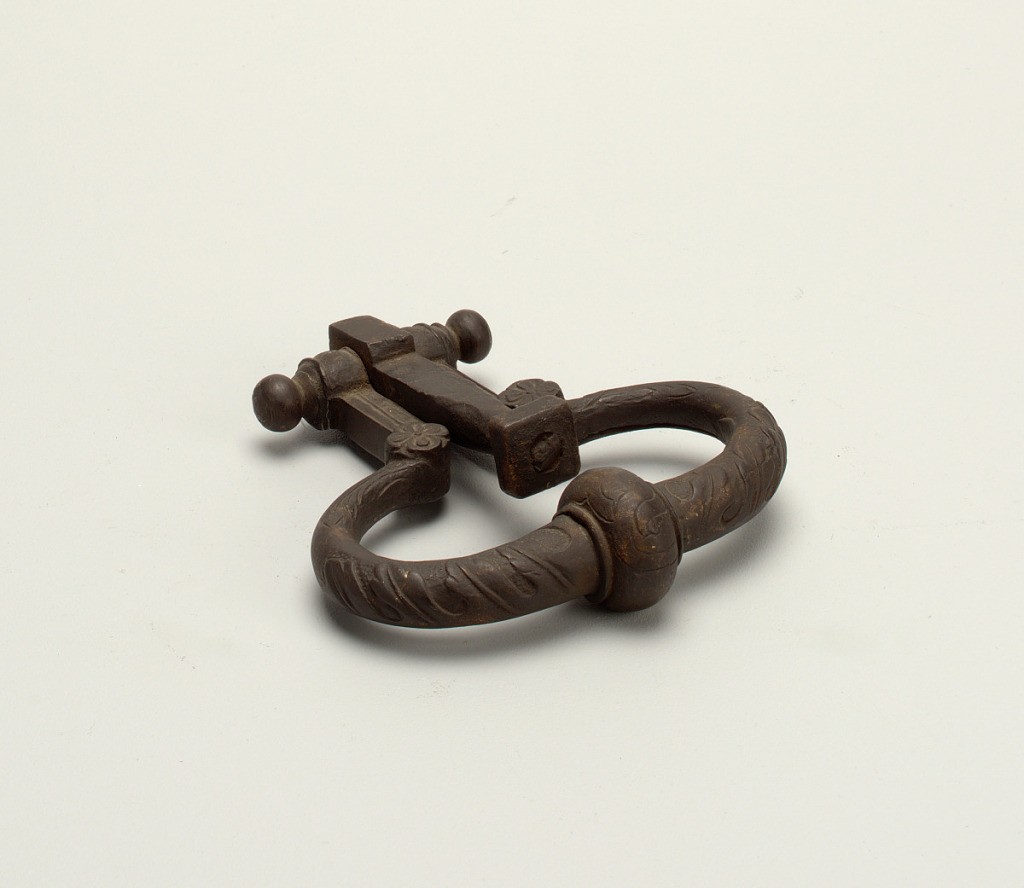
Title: Door knocker
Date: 17th century
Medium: Bronze
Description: Door knocker. Large bead at lower center. Handle decorated with leaves in relief. Two rosettes at top of handle.